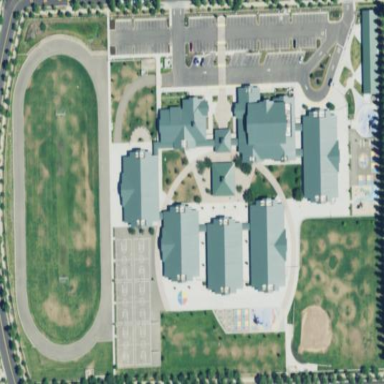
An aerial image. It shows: School.